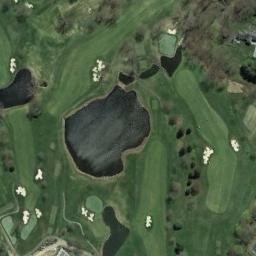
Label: golf_course